Question: I have got three tables from which I need information. I am trying to get the license plate numbers for certain cars that much follow some guidelines.

The guidelines are: Cars that dont have any bookings from customers from city x.
Cars that do not have any bookings from the table BOOKING.
Would appreciate any help I could get.
'''
SELECT DISTINCT f.licenseplateNo, Model FROM Car c
JOIN Booking b
ON c.licenseplateNo = b.licenseplateNo
JOIN Customer c
ON c.customerID = b.customerID
WHERE c.Ort <> 'cityname'
ORDER BY licenseplateNo ASC
SELECT f.licenseplateNo, Model FROM Cars c
WHERE NOT EXISTS
(SELECT b.licenseplateNo FROM Booking b WHERE b.licenseplateNo = c.licenseplateNo);
'''
The problem with this code is shows as two separate questions.
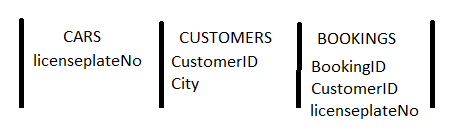
Answer: '''
select *
from bookings b, customers c, cars ca
where b.licenseplateNo = ca.licenseplateNo
and c.CustomerID = b.CustomerID
where not c.city = x;
'''
'''
select *
from cars c
where not exists (
select b.licenseplateNo
from bookings b
where b.licenseplateNo = c.licenseplateNo
);
'''
You could also do the second query with a left outer join between cars and bookings and check for null.
The requirement to exclude car from specific booking customer city excludes a subset of the requirement exclude all cars that have a booking.
Hence tge second query takes care of that unless ofcourse we want a UNION of the 2 query results.
You can perform a Union of the two queries to get the combined results.
Another better option is to modify your 1st query to use a left join between car and booking and add an or check for null in your where.
'''
SELECT DISTINCT f.licenseplateNo, Model
FROM Car c
LEFT JOIN Booking b
ON c.licenseplateNo = b.licenseplateNo
LEFT JOIN Customer c
ON c.customerID = b.customerID
WHERE c.Ort <> 'cityname'
OR c.Ort is NULL
ORDER BY licenseplateNo ASC;
'''